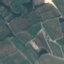
Land use / land cover class: PermanentCrop